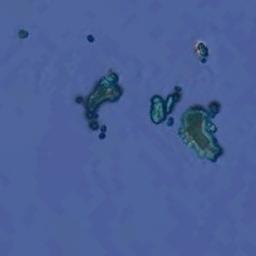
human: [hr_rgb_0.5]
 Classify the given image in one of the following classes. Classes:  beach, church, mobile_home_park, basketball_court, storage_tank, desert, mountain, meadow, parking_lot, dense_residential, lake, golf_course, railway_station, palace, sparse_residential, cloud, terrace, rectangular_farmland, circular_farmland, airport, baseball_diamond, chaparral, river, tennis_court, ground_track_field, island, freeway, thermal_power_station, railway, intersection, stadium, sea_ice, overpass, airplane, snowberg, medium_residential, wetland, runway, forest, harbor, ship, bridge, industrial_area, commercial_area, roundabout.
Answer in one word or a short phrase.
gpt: island